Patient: sex F, age 31
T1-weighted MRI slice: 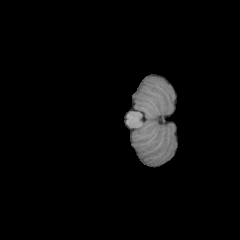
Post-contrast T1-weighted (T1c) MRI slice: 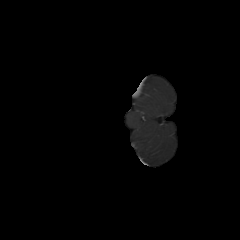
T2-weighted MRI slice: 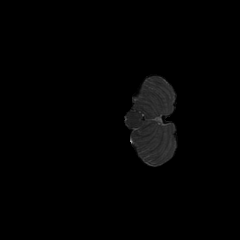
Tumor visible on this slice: no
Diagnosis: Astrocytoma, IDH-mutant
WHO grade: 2